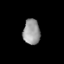
Tissue: lung
Cell type: T cells
Senescence score: 0.2097
Nuclear area (px): 422
Mean DAPI intensity: 152.962